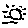
Label: sun